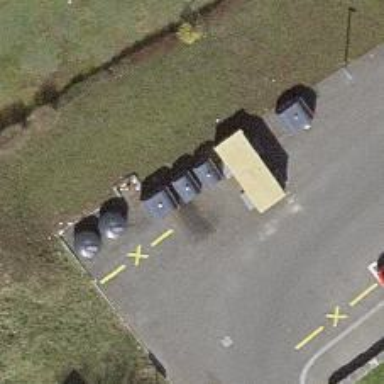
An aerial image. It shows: Recycling container in the area designated for recycling.